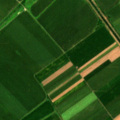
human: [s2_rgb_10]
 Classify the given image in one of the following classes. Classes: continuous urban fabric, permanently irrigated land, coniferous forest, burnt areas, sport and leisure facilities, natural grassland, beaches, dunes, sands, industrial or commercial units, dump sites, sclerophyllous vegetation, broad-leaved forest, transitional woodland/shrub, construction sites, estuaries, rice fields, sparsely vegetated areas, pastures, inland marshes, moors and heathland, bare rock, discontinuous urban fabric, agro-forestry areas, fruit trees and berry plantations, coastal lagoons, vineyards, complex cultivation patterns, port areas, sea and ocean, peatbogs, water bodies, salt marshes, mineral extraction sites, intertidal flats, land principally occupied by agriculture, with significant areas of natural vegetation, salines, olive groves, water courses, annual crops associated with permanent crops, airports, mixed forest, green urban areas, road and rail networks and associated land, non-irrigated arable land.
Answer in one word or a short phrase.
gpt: non-irrigated arable land